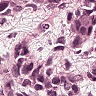
Metastatic tissue present: yes